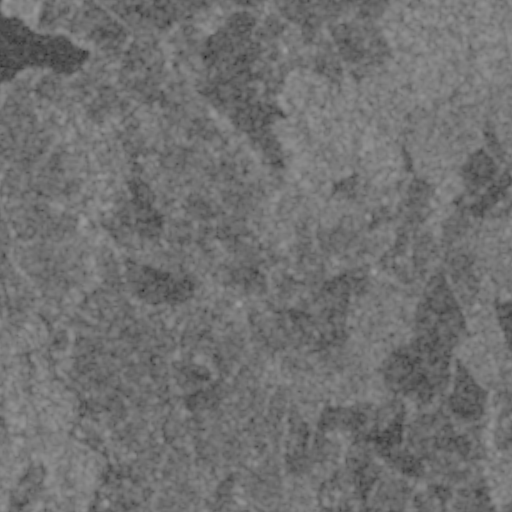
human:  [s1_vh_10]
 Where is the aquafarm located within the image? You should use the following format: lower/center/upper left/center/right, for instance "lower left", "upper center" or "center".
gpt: The aquafarm is located in the upper center of the image.
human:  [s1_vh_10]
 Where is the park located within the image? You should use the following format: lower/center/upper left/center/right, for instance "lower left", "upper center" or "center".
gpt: The park is located in the lower left of the image.
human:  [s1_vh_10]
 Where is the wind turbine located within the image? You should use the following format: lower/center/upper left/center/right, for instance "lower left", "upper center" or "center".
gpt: The wind turbine is located in the center of the image.
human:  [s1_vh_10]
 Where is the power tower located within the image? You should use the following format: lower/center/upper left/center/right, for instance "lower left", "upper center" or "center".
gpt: There is no power tower in the image.

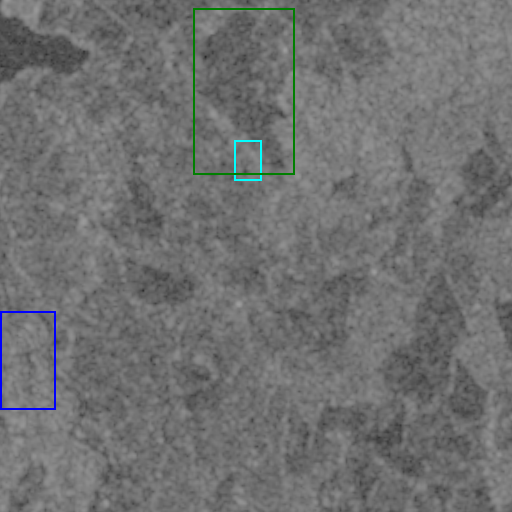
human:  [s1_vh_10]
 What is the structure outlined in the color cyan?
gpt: The structure outlined in cyan is an aquafarm.
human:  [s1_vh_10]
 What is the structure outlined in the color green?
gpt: The structure outlined in green is a crop field.
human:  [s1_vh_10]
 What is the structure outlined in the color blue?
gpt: The structure outlined in blue is a park.
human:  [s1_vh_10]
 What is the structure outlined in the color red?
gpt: There is no red outline.